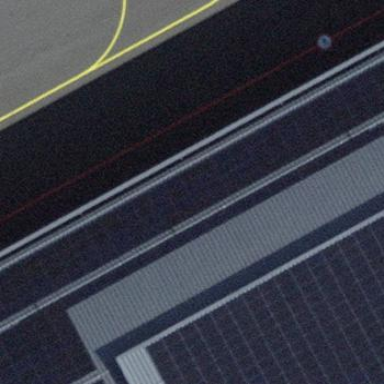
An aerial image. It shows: Solar power generator with photovoltaic panels.